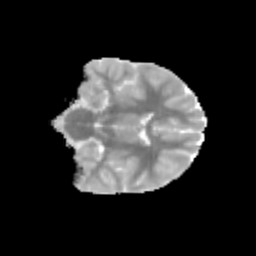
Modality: MD
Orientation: coronal
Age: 11
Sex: female
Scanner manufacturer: siemens
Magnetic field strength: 3 T
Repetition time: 3.8 s
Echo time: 0.07 s